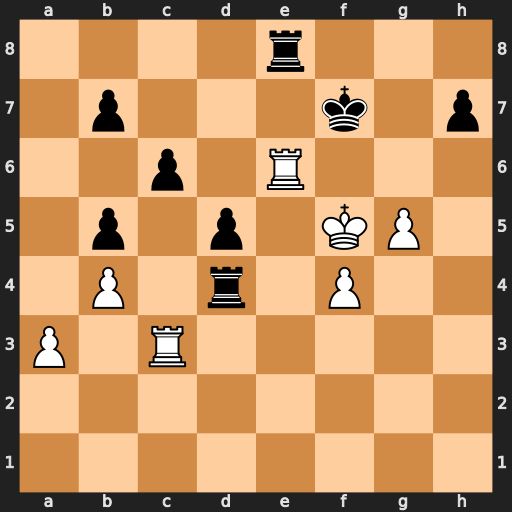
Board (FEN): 4r3/1p3k1p/2p1R3/1p1p1KP1/1P1r1P2/P1R5/8/8
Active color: w
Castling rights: -
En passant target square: -
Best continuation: Rxe8 Kxe8 Rh3